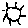
Label: sun